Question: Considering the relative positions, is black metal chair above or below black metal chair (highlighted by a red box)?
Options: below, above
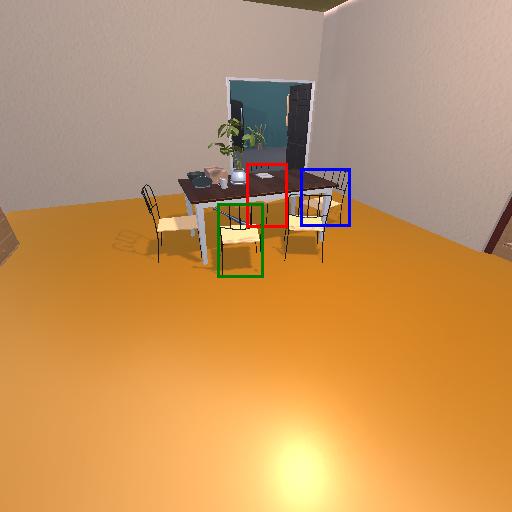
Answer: below